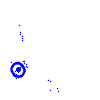
Particle: electron